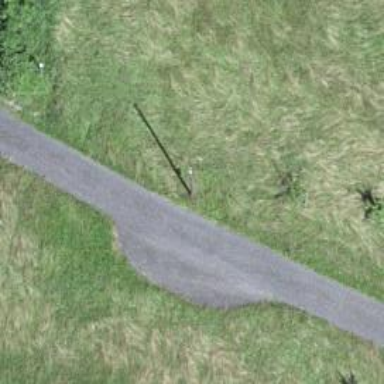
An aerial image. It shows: Passing place on the road.